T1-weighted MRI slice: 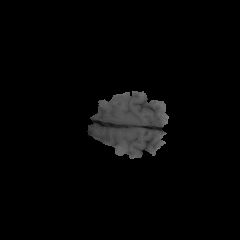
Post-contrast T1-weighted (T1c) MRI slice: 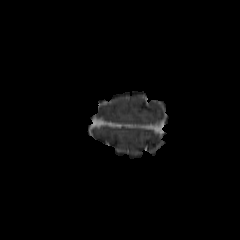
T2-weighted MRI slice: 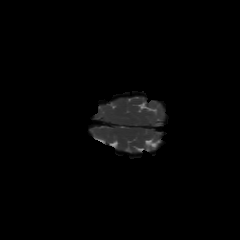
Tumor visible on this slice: no